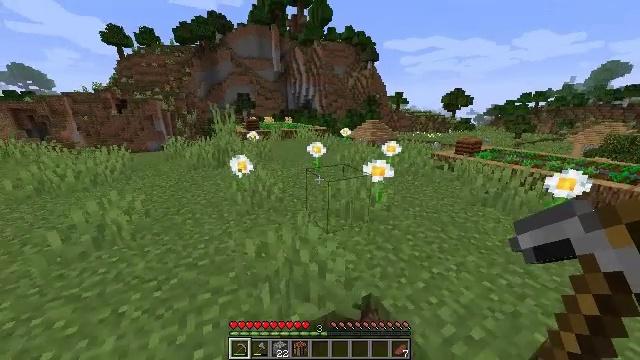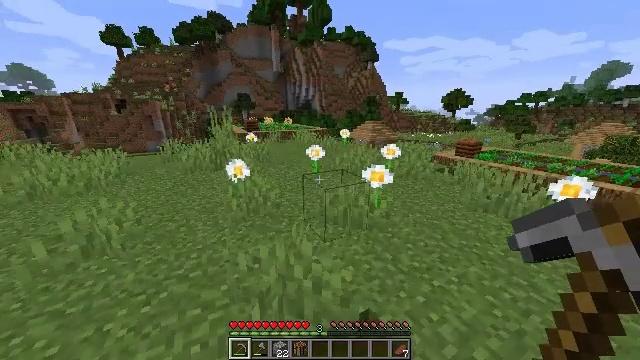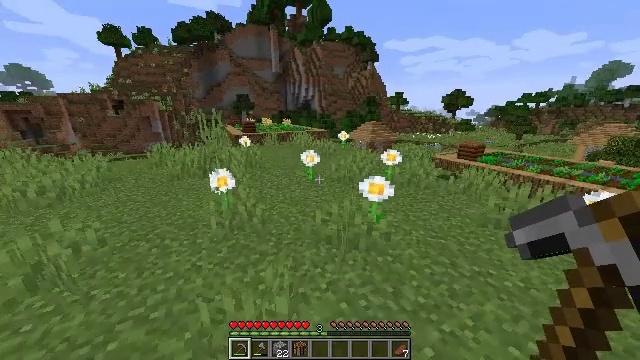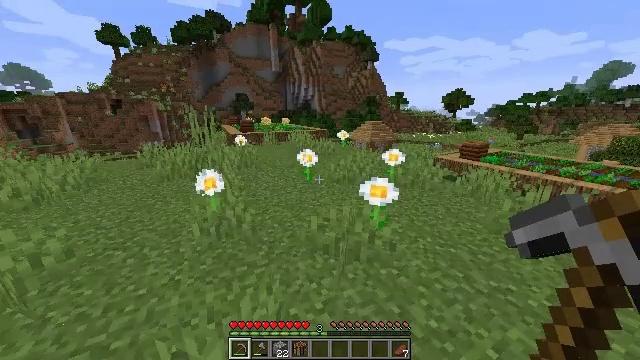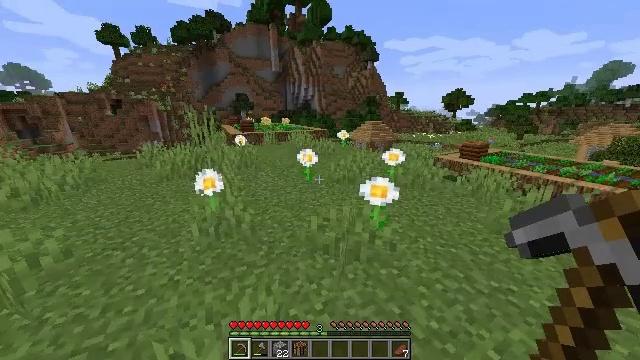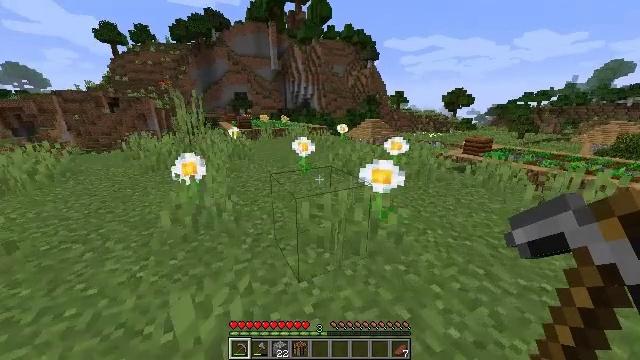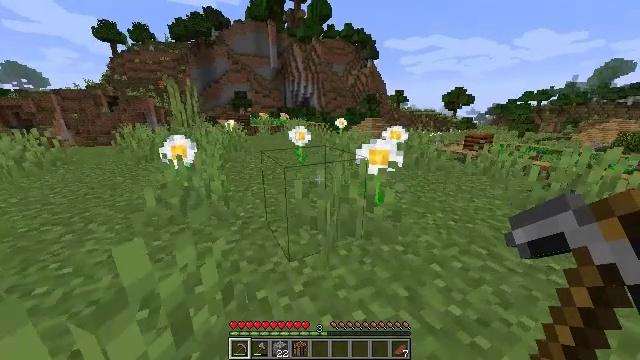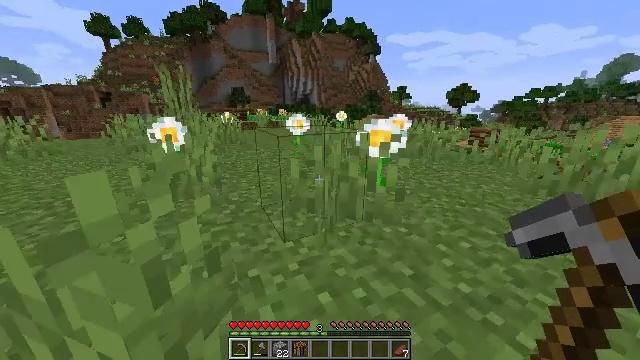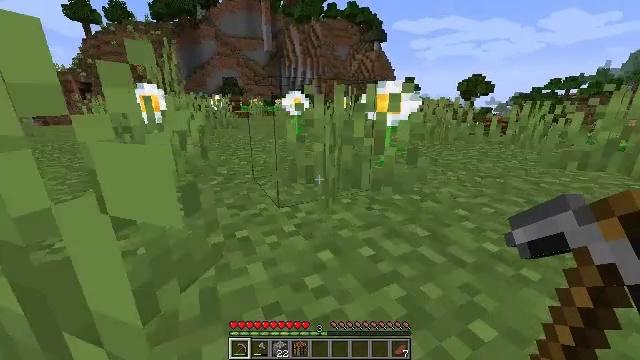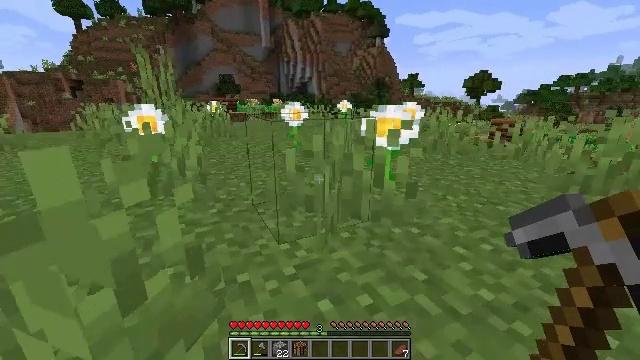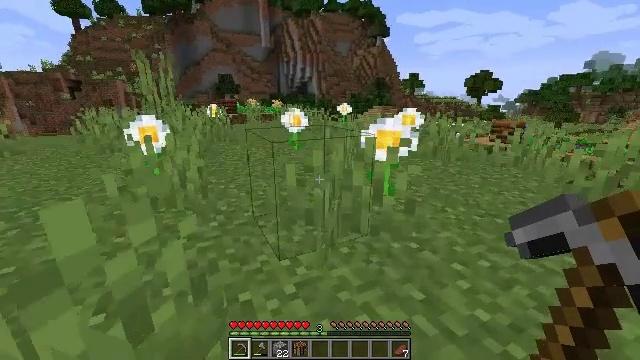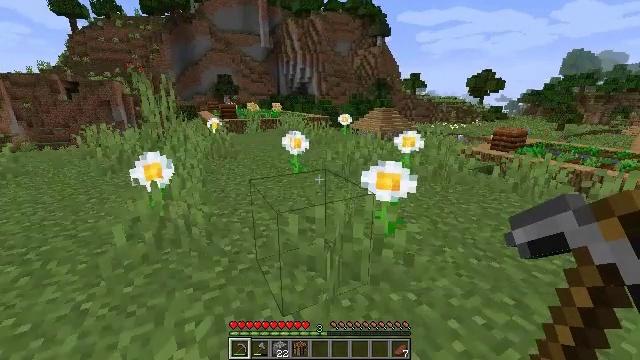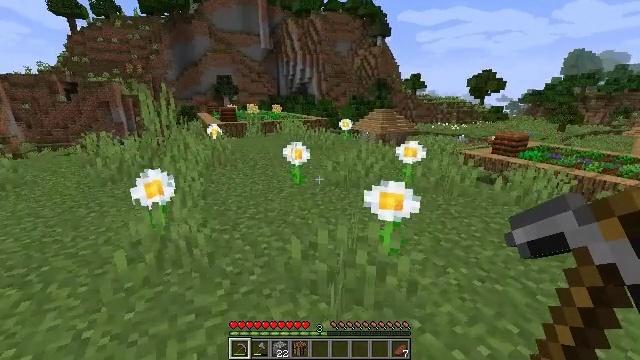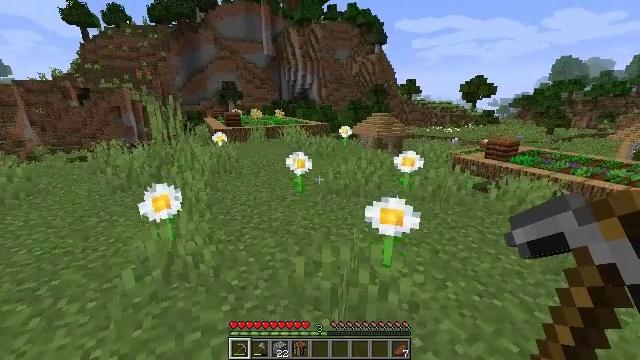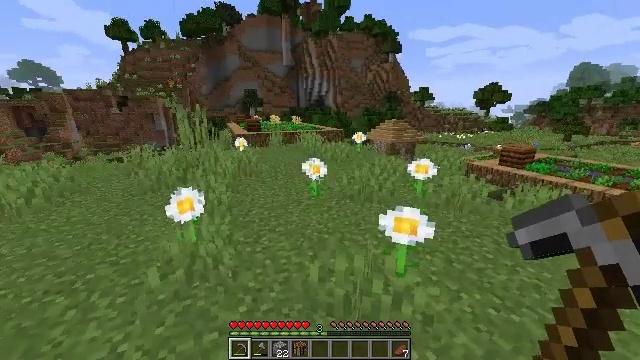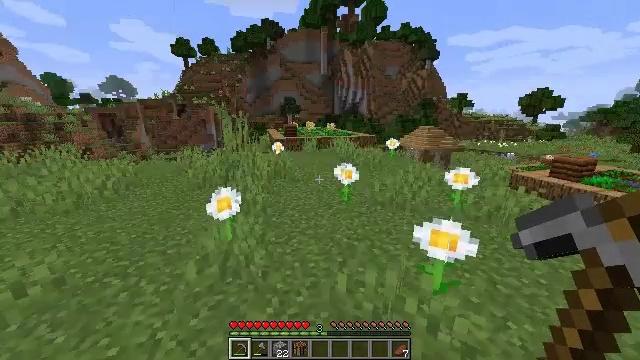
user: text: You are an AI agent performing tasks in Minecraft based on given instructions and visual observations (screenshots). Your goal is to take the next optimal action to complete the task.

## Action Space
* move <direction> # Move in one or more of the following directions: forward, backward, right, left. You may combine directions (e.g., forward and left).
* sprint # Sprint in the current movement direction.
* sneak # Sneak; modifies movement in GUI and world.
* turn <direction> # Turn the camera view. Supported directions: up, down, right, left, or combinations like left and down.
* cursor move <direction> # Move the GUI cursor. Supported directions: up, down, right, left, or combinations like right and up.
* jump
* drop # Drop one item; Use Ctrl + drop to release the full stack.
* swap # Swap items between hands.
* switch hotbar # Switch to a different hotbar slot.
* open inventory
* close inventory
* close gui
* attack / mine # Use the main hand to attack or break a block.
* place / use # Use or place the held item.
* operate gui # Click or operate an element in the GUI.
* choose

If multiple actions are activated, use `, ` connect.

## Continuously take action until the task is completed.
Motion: motion action
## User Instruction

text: Retrieve the white bed for later use.
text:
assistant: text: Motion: move forward, sprint, jump
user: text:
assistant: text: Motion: move forward and move left, sprint, jump
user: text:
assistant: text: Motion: move forward and move left, sprint, jump
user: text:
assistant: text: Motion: move forward and move left, sprint, jump
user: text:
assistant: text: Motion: move forward and move left, sprint, jump
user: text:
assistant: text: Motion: move forward and move left, sprint, jump
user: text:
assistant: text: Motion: move forward and move left, sprint, jump
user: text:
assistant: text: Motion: move forward, sprint, jump
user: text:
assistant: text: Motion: move forward, sprint, jump
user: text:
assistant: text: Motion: move forward, sprint, jump
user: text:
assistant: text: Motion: move forward, sprint, jump
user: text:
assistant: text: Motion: move forward, sprint, jump
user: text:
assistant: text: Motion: move forward, sprint, jump
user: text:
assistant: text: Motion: move forward, sprint, turn left, jump
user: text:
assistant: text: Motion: move forward, sprint, turn left, jump
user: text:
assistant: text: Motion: move forward, sprint, turn left and up, jump
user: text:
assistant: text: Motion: move forward, sprint, jump
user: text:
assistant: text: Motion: move forward, sprint, jump
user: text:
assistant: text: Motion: move forward, sprint, jump
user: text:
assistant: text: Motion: move forward, sprint, jump
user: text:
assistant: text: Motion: move forward, sprint, jump
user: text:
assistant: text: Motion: move forward, sprint, jump
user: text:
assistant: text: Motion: move forward, sprint, jump
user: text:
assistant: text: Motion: move forward, sprint, jump
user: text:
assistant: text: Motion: move forward, sprint, jump
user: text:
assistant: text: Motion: move forward, sprint, jump
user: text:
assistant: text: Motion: move forward, sprint, jump
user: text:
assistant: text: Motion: move forward, sprint, jump
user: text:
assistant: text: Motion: move forward, sprint, jump
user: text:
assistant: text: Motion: move forward, sprint, jump